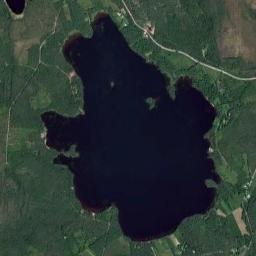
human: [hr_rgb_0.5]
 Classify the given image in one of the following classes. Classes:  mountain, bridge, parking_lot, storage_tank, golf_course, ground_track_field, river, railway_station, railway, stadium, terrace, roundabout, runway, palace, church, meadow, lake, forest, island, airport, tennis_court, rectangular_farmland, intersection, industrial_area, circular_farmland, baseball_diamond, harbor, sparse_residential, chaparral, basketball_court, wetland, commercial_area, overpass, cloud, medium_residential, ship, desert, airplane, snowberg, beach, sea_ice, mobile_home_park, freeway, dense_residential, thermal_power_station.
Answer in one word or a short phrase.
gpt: lake